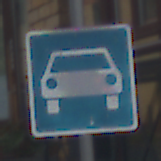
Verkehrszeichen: Kraftfahrstrasse
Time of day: MorningAfternoon
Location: Outdoor (Urban)
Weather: Overcast
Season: NotSpecified
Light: Natural